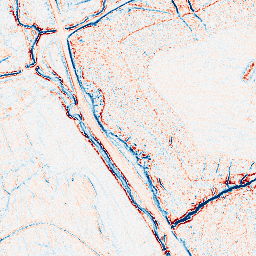
Category: edge_preserving
Decomposition family: anisotropic_diffusion
Decomposition parameters: iterations: 5
kappa: 50
gamma: 0.15
Upsampling method: bicubic_3x
Upsampling parameters: scale: 3
Upsampling scale: 3